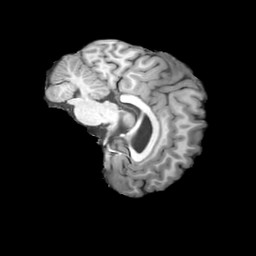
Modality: T1w
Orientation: sagittal